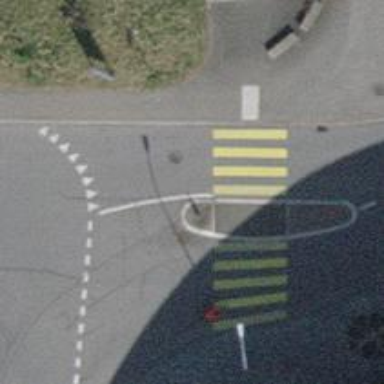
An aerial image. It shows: Uncontrolled road crossing with island and markings.